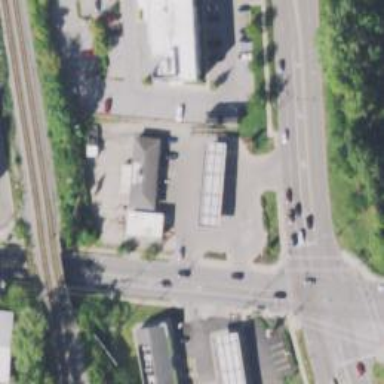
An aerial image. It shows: Convenience shop.